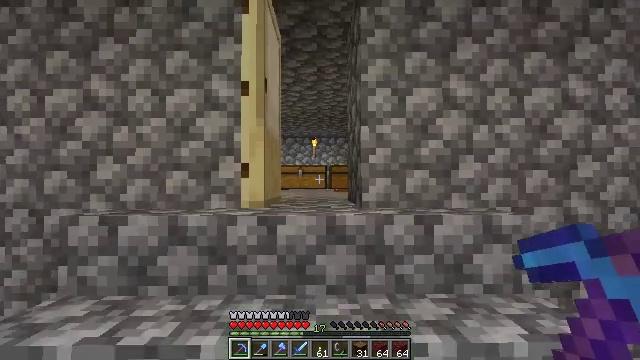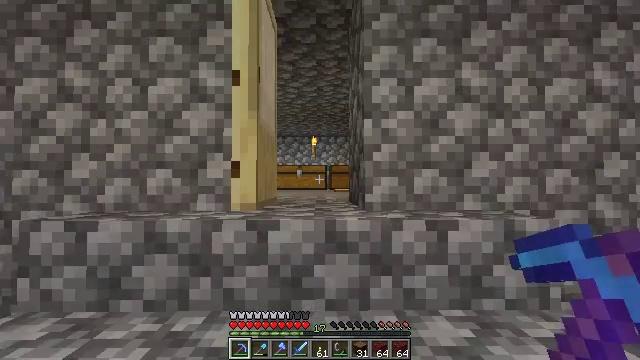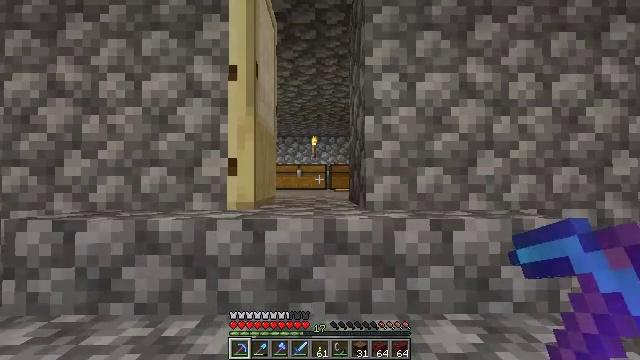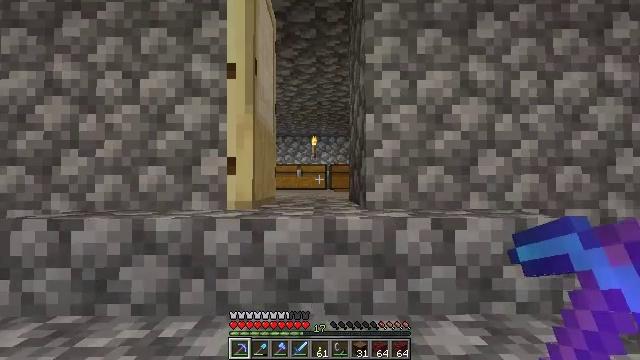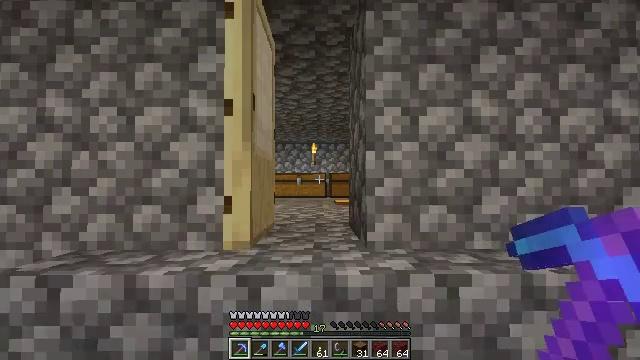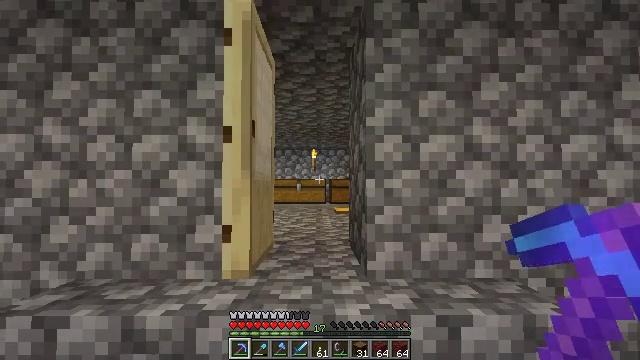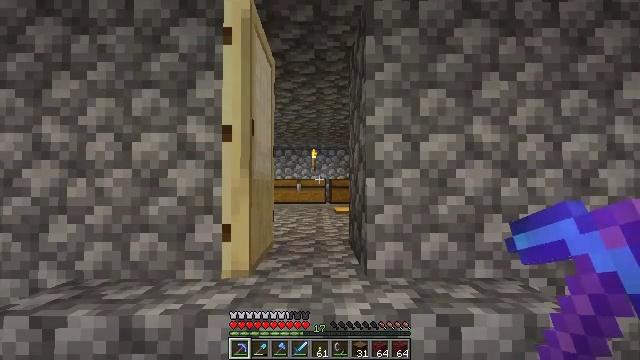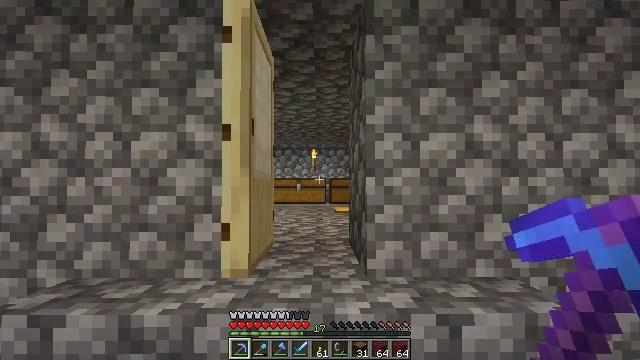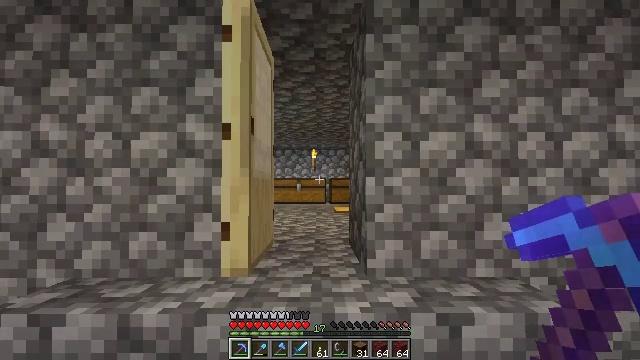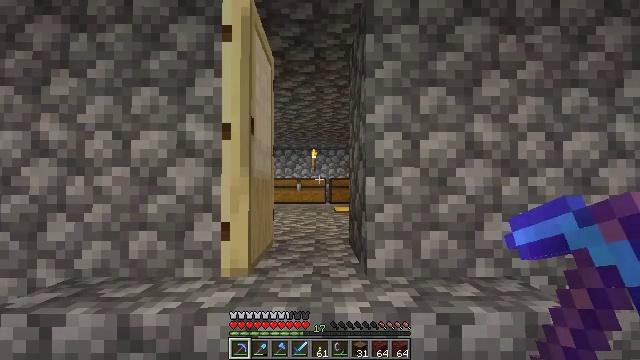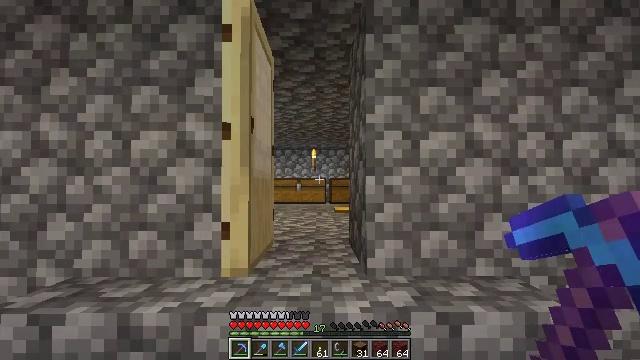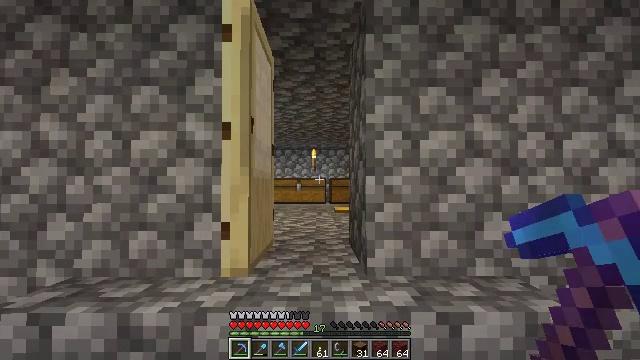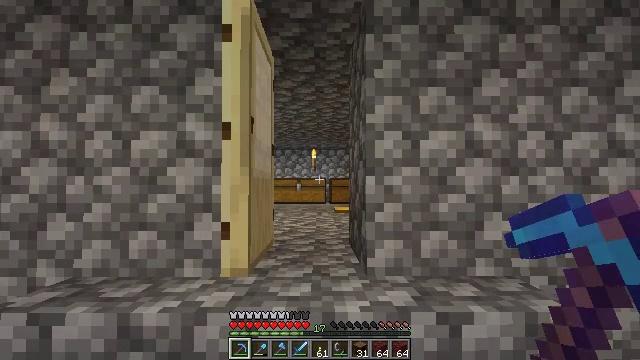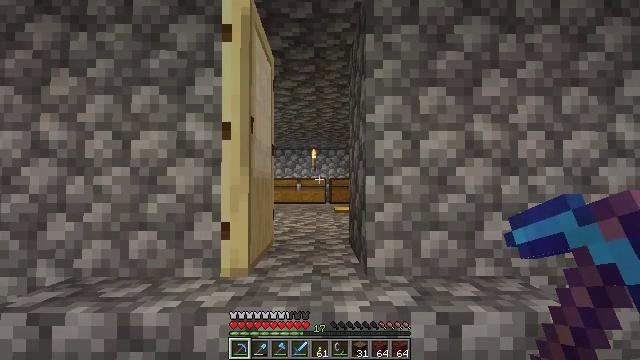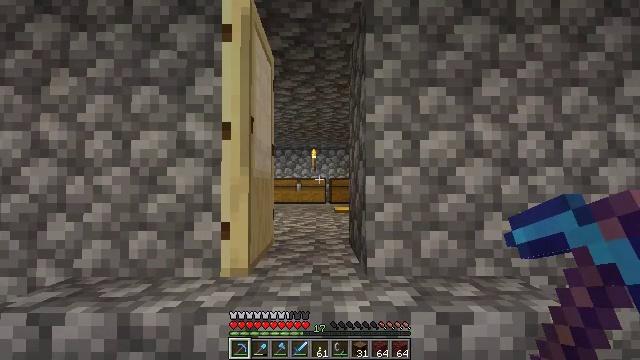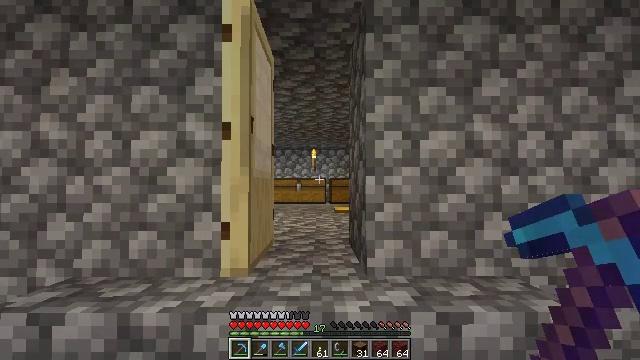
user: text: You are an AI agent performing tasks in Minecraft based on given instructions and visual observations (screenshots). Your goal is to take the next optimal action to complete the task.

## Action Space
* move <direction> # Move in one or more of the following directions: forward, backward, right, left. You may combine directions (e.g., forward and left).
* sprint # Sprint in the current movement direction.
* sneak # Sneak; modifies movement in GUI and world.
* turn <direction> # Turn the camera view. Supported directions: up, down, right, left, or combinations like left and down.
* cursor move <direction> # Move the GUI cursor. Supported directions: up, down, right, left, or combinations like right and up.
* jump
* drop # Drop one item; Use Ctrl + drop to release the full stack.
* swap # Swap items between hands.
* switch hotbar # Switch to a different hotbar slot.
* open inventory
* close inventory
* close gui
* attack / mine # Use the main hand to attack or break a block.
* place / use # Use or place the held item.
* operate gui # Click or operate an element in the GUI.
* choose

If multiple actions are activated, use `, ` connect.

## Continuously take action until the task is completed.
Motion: motion action
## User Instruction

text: Collect cobblestone blocks for construction.
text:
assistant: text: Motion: no_op
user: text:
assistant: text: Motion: no_op
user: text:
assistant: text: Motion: no_op
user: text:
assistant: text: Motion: no_op
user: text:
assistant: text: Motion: no_op
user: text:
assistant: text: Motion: no_op
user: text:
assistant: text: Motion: no_op
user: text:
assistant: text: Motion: no_op
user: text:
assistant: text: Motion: no_op
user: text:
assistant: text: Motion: no_op
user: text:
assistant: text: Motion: no_op
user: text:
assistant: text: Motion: no_op
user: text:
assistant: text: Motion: no_op
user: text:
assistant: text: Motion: no_op
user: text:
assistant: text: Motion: no_op
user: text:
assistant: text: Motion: no_op
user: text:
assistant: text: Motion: no_op
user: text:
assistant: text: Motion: no_op
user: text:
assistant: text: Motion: no_op
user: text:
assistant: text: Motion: no_op
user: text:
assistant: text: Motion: no_op
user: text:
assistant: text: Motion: no_op
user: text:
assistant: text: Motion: no_op
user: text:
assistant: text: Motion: no_op
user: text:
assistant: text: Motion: no_op
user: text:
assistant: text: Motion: no_op
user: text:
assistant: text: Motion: no_op
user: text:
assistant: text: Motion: no_op
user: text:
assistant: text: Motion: no_op
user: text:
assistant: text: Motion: no_op